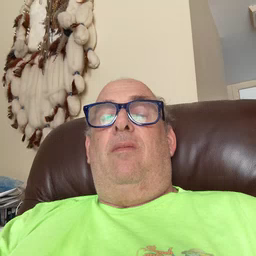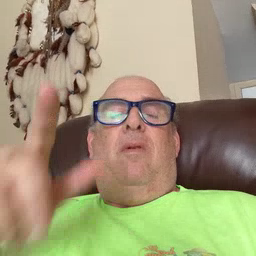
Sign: loud